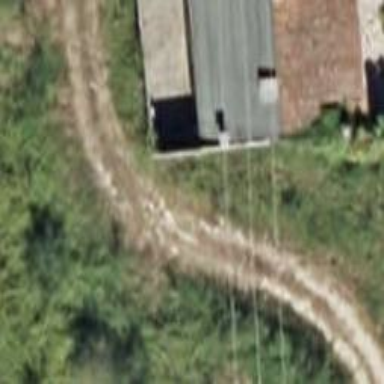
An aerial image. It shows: Sandy track road with grade3 tracktype.